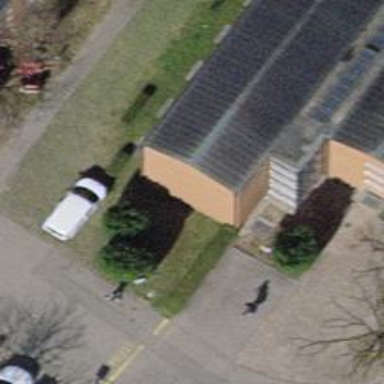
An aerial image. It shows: Police building.